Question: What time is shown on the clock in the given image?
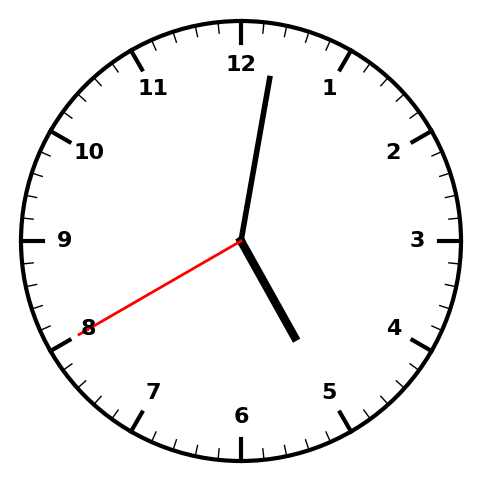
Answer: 05:01:40